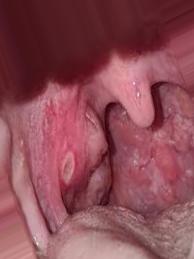
Condition: Mouth Ulcer